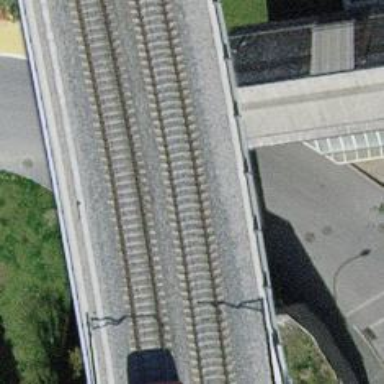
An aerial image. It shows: Railway bridge with electrified tracks and single rail.